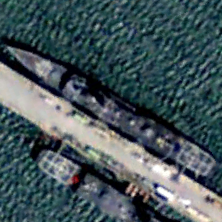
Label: cruiser